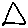
Label: triangle